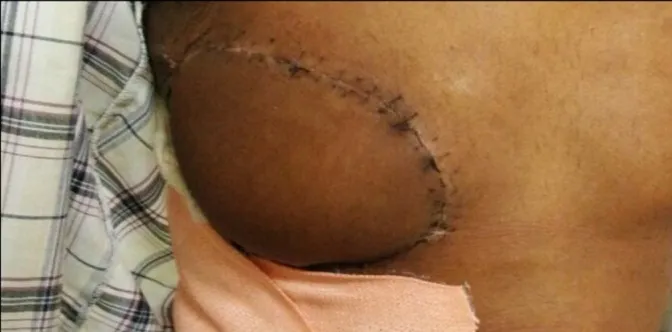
Reconstruction with myocutaneous LD flap after WLE of the tumour. Intra-operative view (top).
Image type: medical_photograph (other_medical_photograph)